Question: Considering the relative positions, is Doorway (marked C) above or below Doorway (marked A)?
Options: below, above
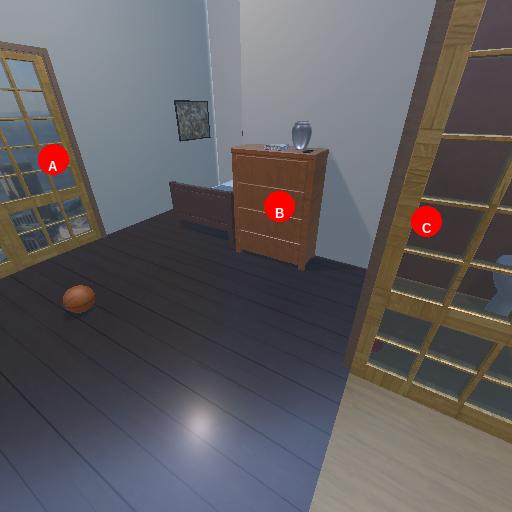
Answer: below